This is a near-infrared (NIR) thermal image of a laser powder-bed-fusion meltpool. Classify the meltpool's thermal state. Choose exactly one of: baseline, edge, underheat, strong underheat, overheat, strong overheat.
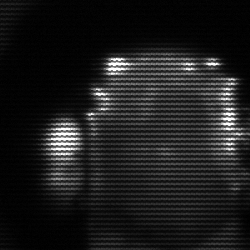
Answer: baseline